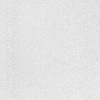
Atmospheric dust classification: dusty